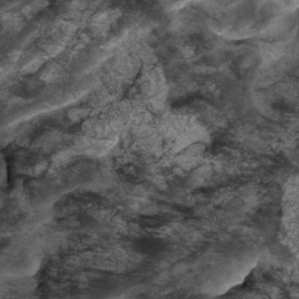
Label: non_frost